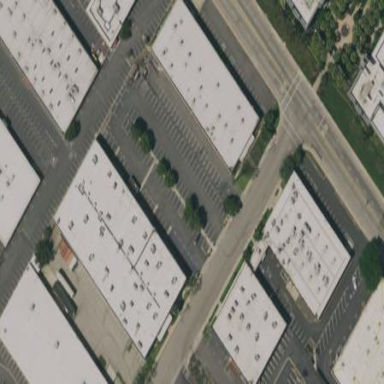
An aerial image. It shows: Commercial building.